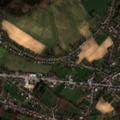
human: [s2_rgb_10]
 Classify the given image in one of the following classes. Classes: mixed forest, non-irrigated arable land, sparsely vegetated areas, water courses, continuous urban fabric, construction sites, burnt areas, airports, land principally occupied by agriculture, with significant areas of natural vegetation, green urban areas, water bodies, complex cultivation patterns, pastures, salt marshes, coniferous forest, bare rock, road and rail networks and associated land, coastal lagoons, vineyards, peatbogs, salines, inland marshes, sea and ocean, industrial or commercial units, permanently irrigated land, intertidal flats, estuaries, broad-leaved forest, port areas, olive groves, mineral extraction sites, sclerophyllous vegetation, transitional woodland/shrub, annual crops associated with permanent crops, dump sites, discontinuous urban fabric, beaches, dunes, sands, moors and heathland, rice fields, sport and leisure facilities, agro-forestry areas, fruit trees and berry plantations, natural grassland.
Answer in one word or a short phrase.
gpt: discontinuous urban fabric, non-irrigated arable land, complex cultivation patterns, broad-leaved forest